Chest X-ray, AP view. Patient: 27 years old, sex F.
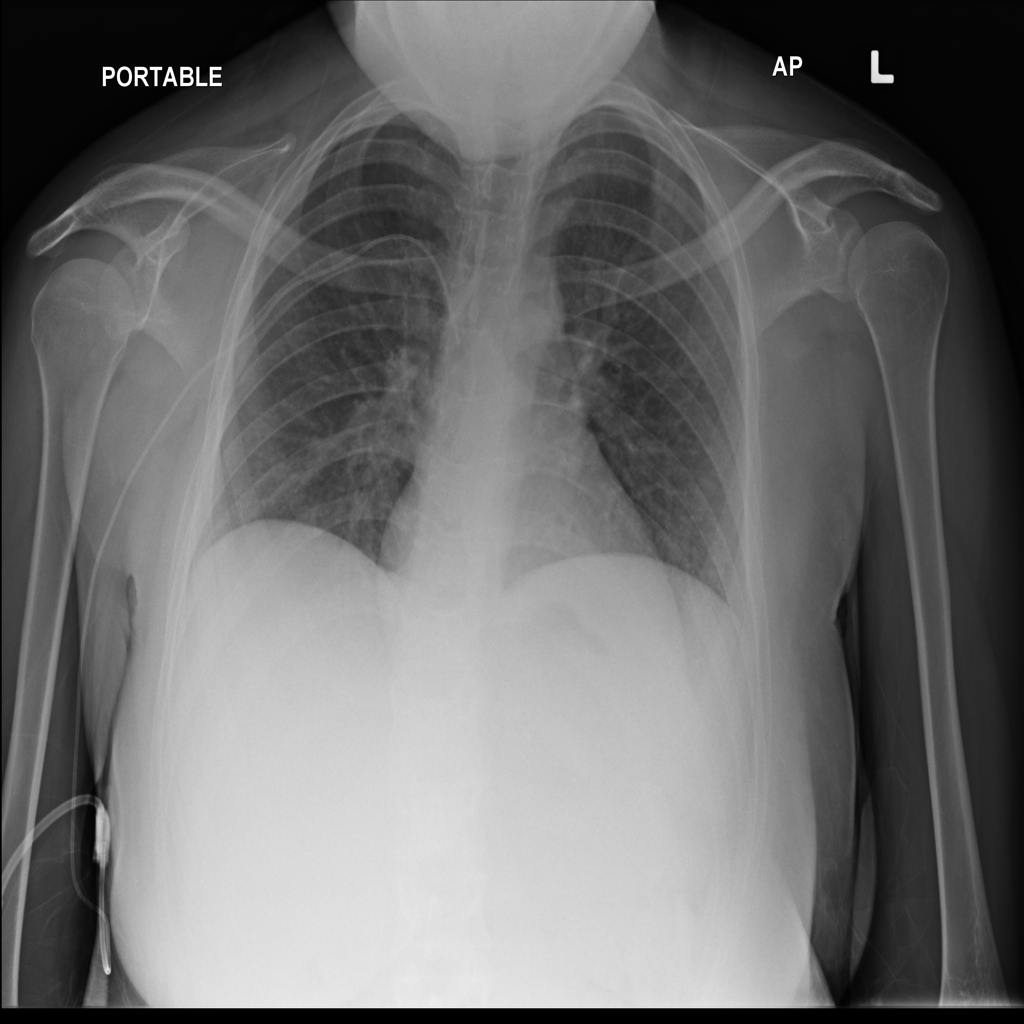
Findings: No Finding